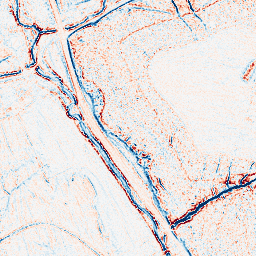
Category: edge_preserving
Decomposition family: bilateral
Decomposition parameters: d: 5
sigma_color: 100
sigma_space: 25
Upsampling method: bilinear
Upsampling parameters: scale: 2
Upsampling scale: 2